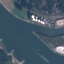
Land use / land cover class: River